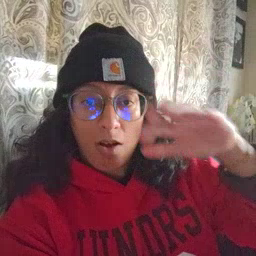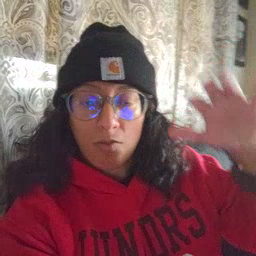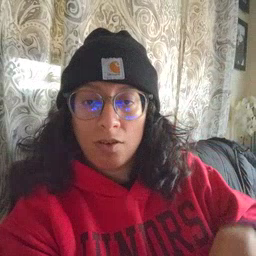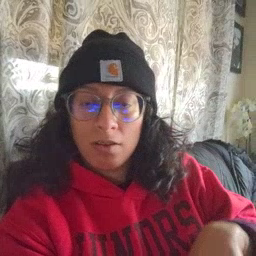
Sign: cloud